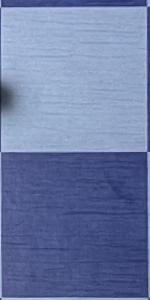
Label: Empty